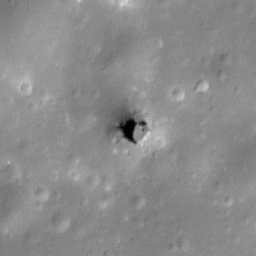
Pit: Palitzsch B 1
Host crater: Palitzsch B
Host type: impact_melt
Lunar coordinates: latitude -26.316, longitude 68.191